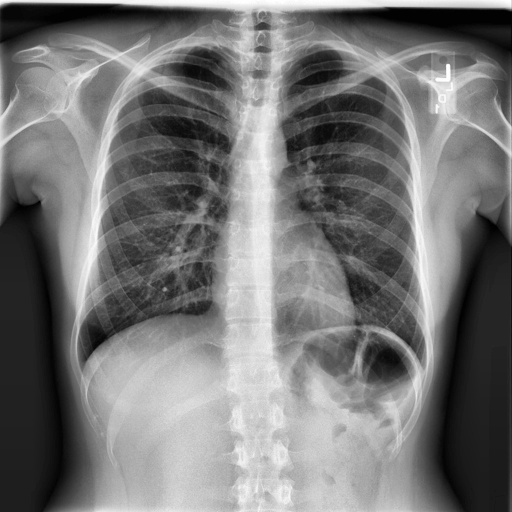
Finding: NORMAL